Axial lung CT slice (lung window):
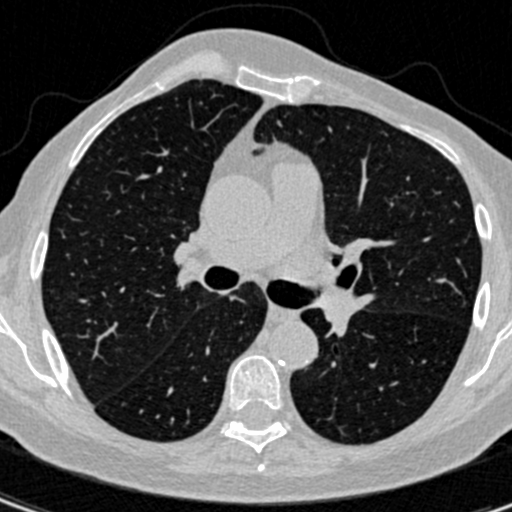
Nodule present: no